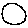
Label: moon